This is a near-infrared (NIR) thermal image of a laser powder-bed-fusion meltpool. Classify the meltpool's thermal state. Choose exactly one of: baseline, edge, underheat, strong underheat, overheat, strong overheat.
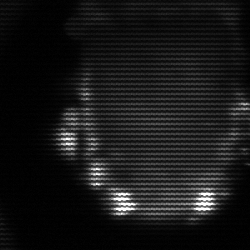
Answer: baseline